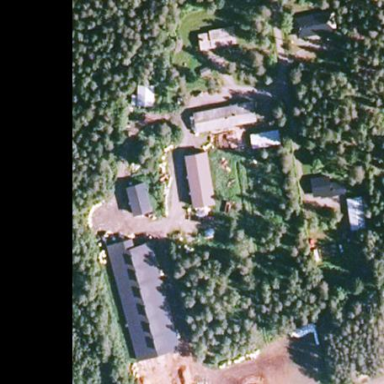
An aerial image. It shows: Farmyard area.